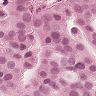
Metastatic tissue present: yes